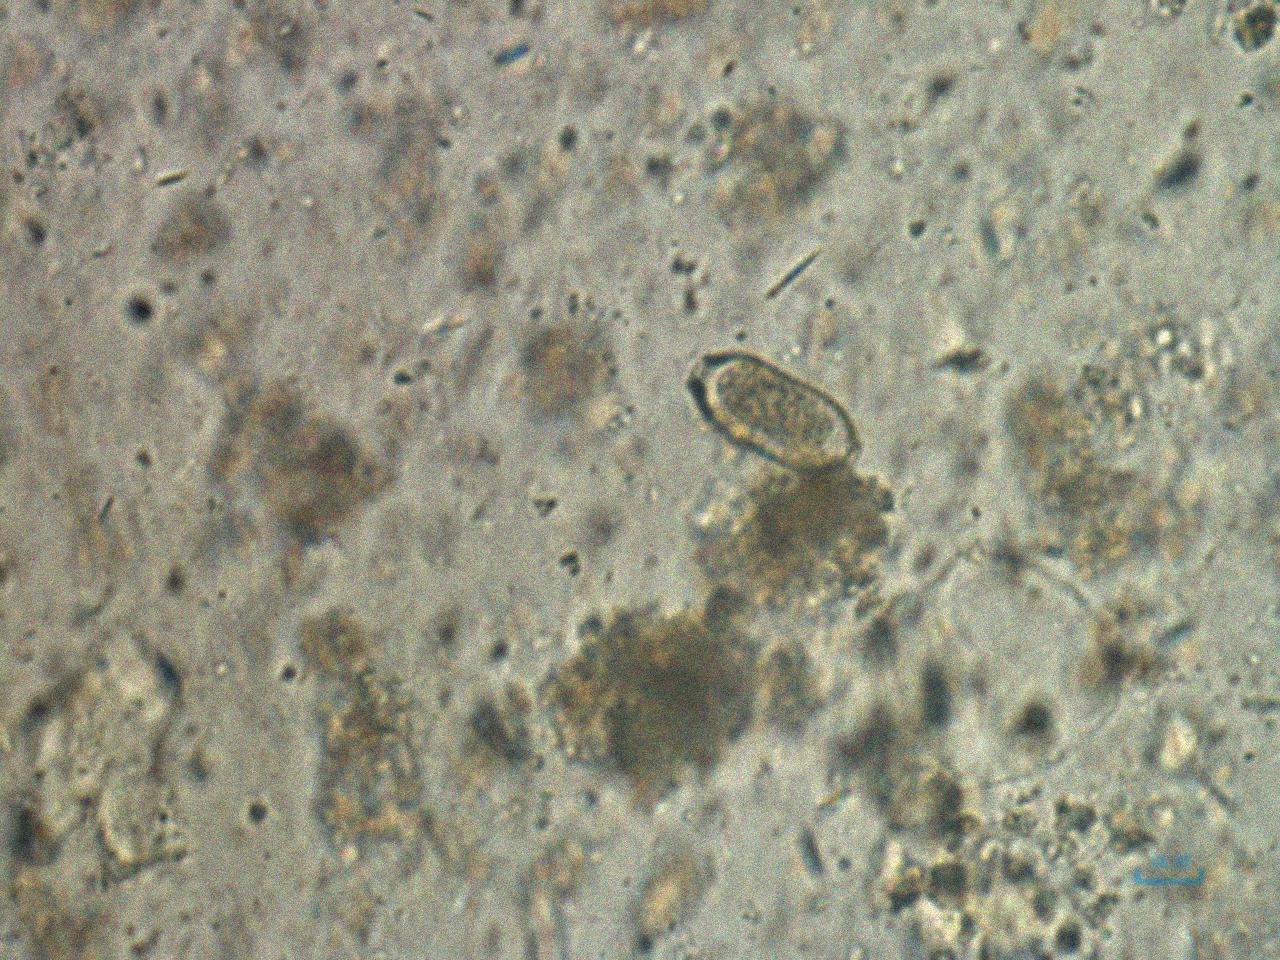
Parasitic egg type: Capillaria philippinensis